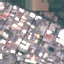
Land use / land cover: Industrial